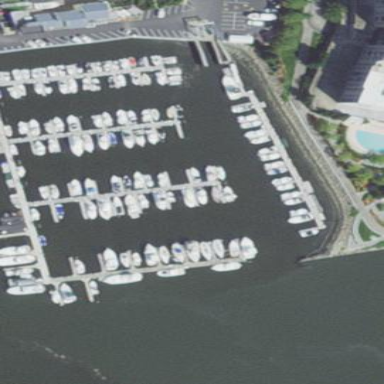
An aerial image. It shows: Marina area for leisure land.